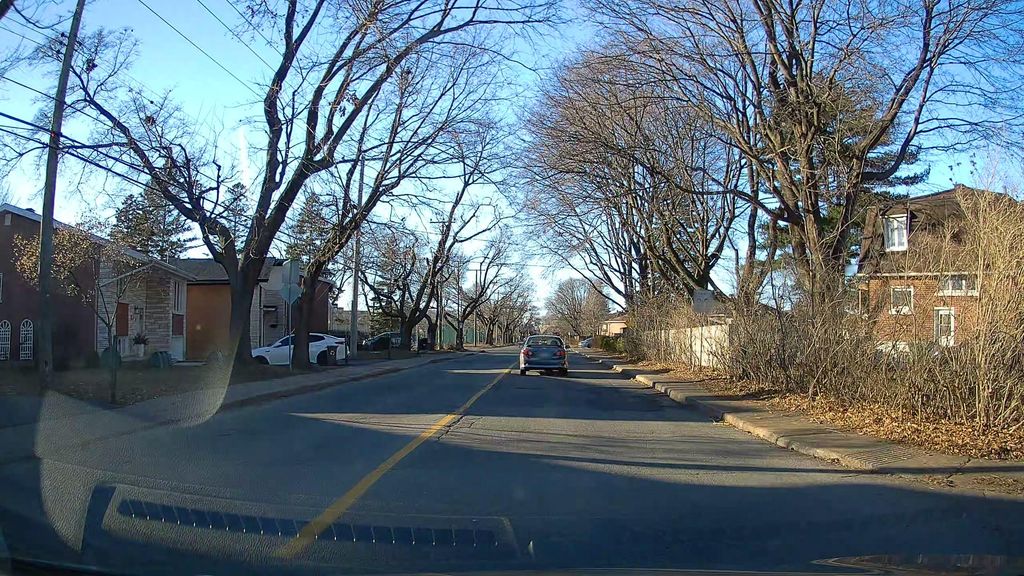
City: montreal